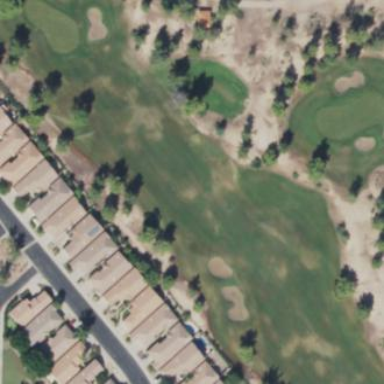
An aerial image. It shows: Grassy area designated as golf fairway.